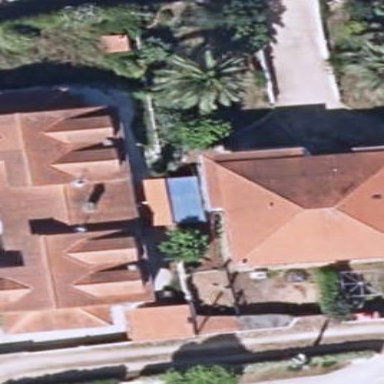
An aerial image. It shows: Simple house.